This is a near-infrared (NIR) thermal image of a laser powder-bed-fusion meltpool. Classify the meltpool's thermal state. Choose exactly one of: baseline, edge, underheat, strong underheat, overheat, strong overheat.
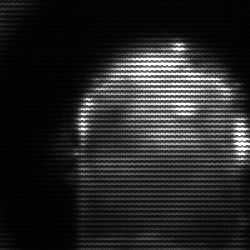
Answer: baseline